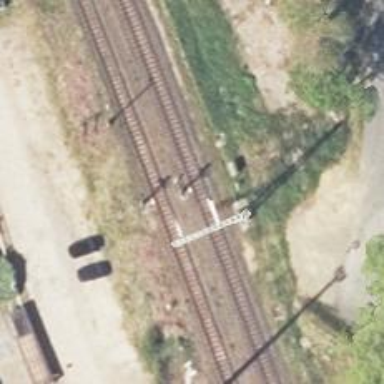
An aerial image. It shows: Railway signal.